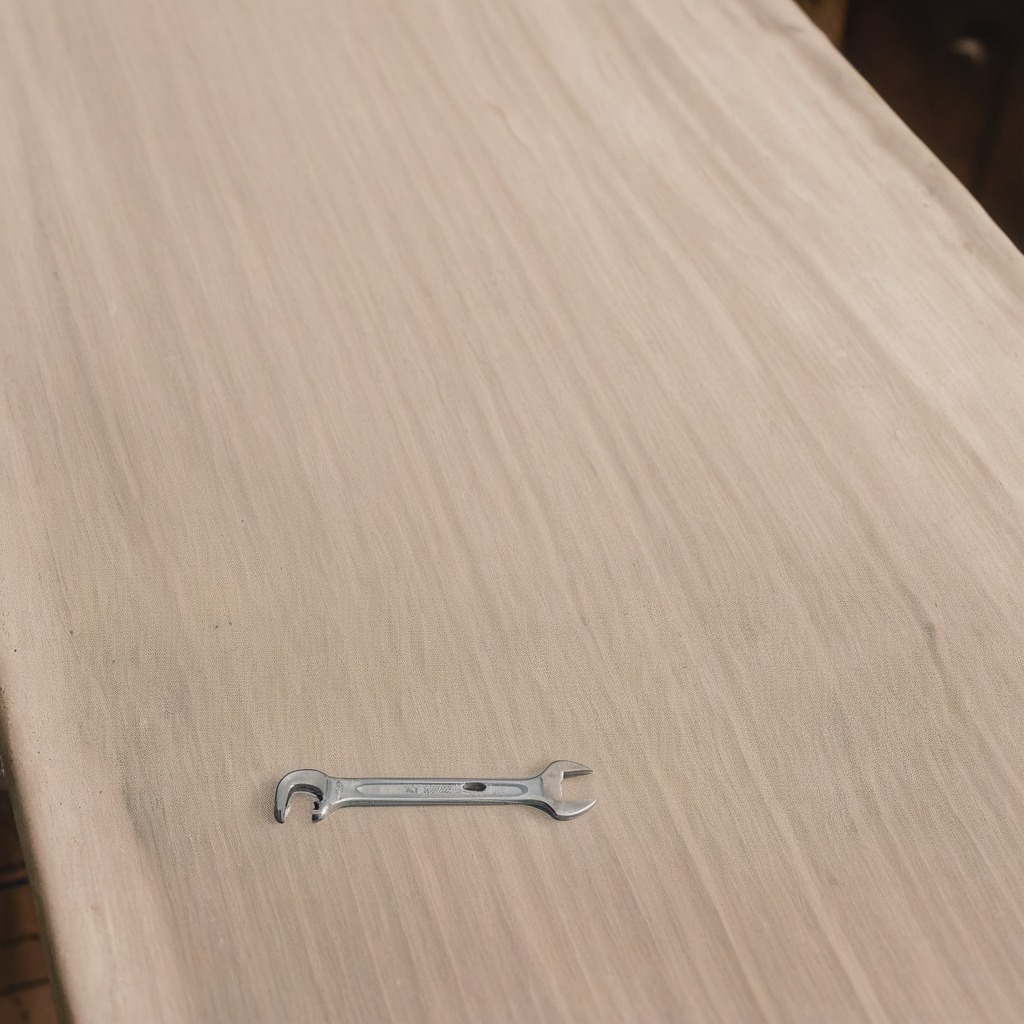
An wrench lies on the wooden table.